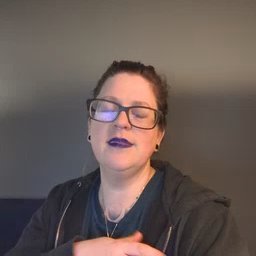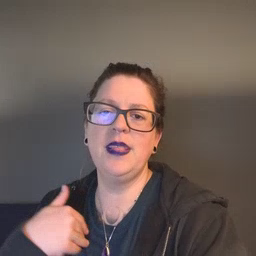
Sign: animal